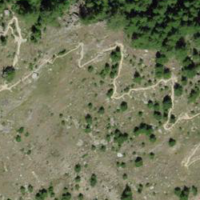
EUNIS habitat code: 26
Species observed at this site:
Manica rubida
Lysandra coridon
Campanula barbata
Emberiza cia